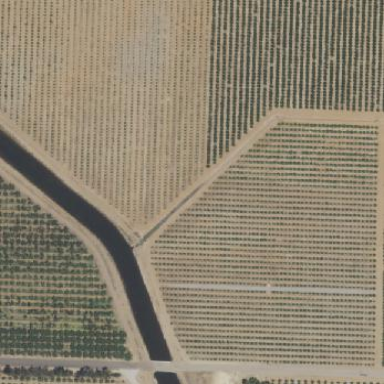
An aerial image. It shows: Orange orchard with rows of orange trees.